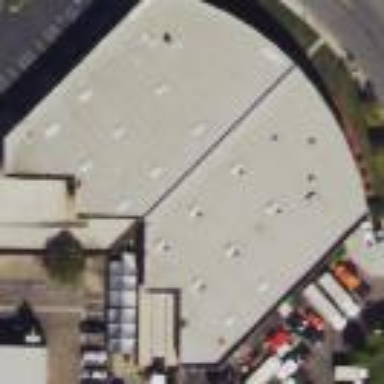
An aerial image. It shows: Industrial building.